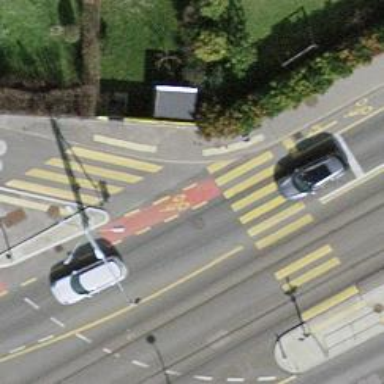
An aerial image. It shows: Kerb serving as barrier.